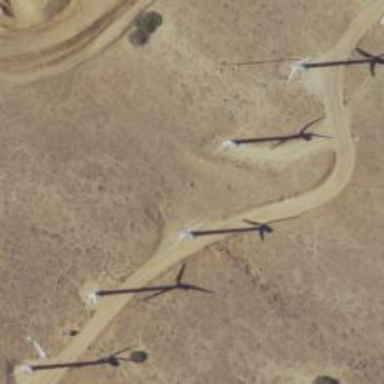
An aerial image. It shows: Wind generator powered by wind turbine.